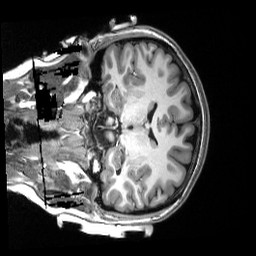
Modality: T1w
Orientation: coronal
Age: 21
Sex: female
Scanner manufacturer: siemens
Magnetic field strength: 3 T
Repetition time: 2.53 s
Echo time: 0.0033 s